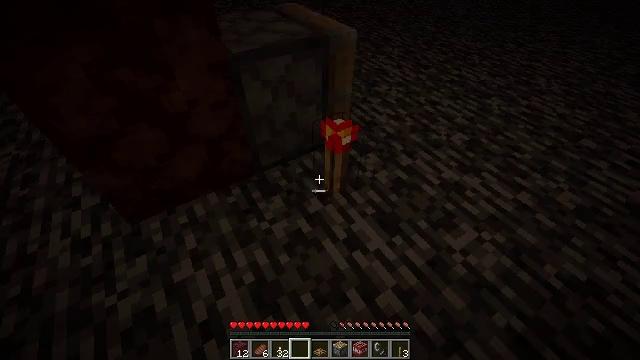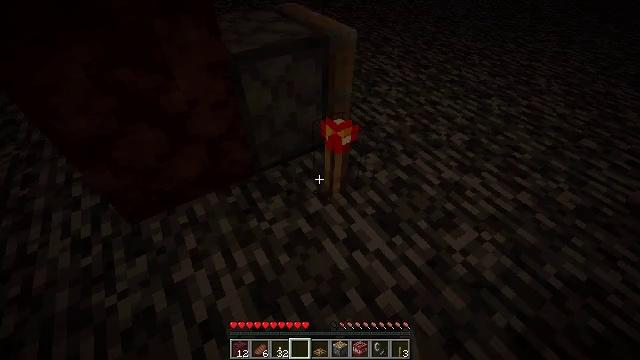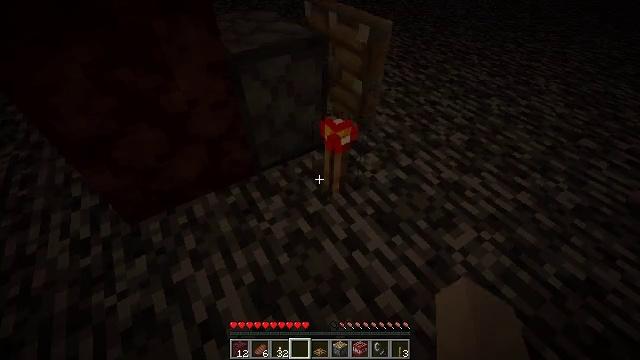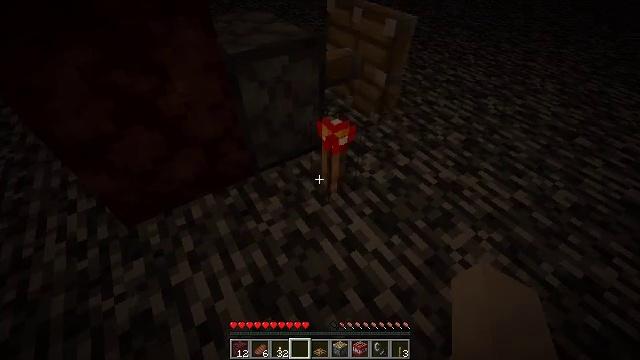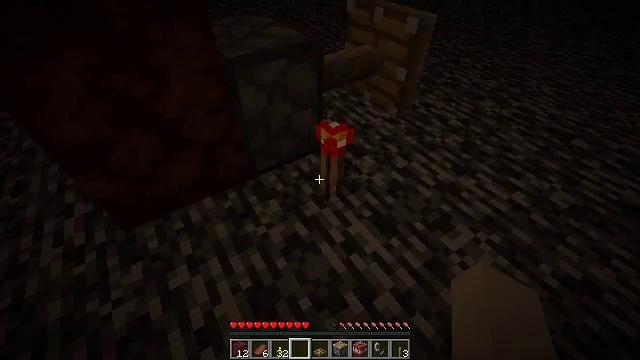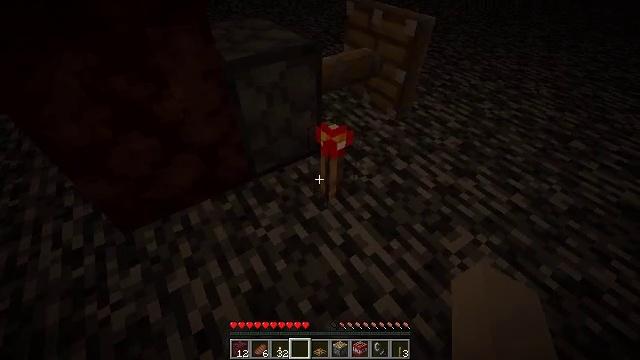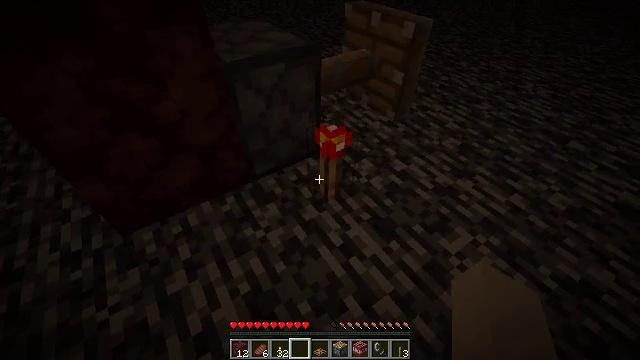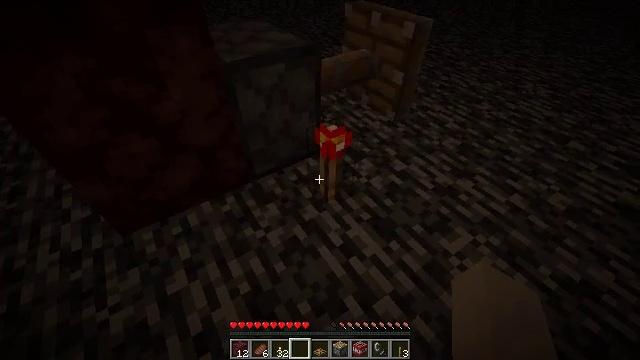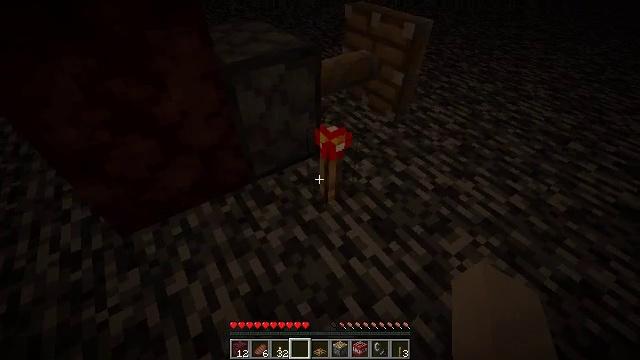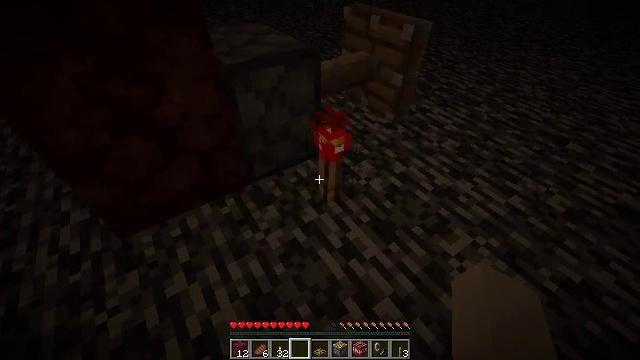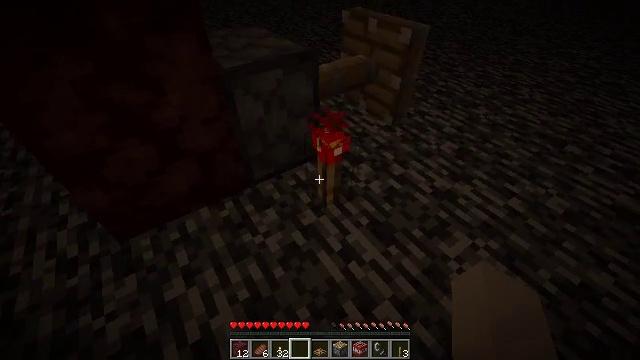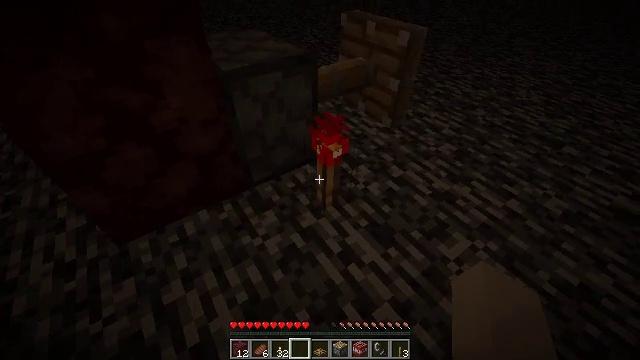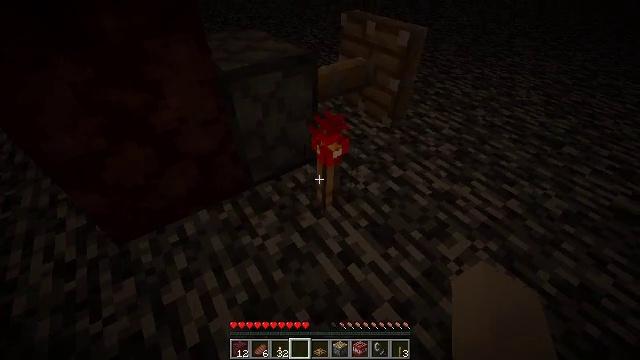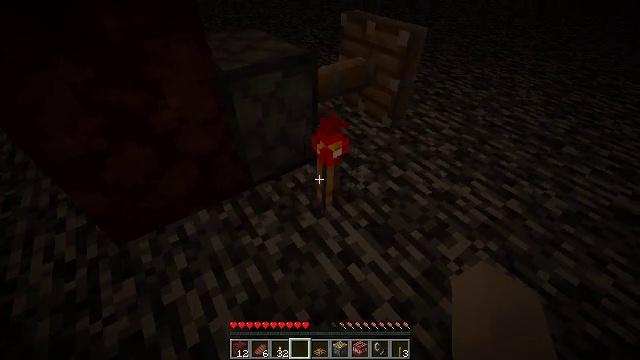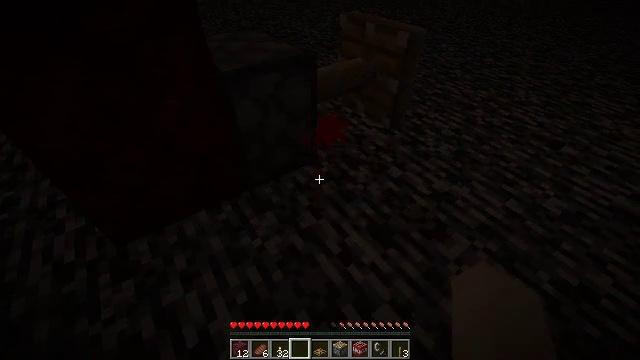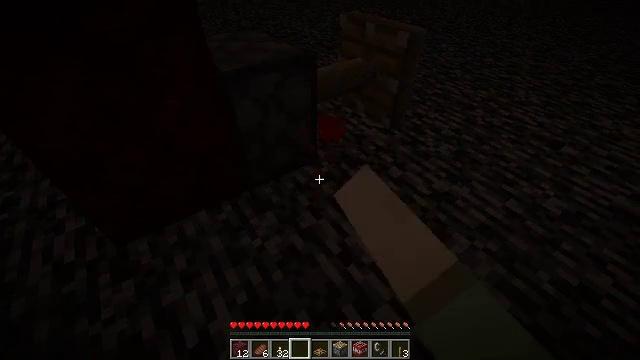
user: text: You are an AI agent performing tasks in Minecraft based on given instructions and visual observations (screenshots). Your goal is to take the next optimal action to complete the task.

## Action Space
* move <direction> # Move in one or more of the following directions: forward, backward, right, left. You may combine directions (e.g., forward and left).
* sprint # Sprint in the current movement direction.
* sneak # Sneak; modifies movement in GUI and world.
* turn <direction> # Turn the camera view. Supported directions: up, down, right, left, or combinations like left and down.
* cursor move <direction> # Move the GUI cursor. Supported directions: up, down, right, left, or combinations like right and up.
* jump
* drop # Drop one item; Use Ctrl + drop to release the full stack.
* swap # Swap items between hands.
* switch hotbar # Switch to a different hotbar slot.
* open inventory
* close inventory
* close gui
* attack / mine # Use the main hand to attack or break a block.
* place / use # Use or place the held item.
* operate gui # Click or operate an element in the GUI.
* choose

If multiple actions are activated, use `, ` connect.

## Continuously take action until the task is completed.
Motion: motion action
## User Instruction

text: Gather the redstone torch.
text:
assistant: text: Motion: no_op
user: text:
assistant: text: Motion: no_op
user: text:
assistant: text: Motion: no_op
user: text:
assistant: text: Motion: no_op
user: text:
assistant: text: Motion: no_op
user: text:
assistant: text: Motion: no_op
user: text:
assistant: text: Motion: no_op
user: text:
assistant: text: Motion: no_op
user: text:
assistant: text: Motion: no_op
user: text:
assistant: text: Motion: no_op
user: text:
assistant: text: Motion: no_op
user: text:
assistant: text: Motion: no_op
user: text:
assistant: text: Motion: no_op
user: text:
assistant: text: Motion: attack / mine
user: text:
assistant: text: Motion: attack / mine
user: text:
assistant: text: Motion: no_op
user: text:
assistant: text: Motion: no_op
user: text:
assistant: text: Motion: no_op
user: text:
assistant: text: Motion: no_op